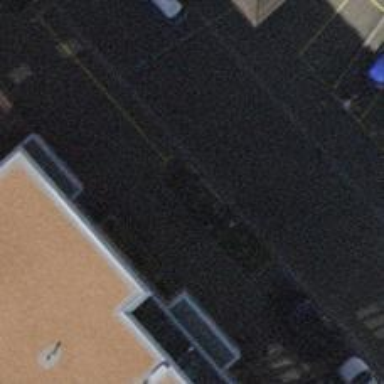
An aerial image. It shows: Motorcycle parking facility.